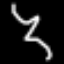
Label: squiggle